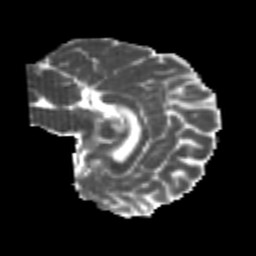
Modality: MD
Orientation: sagittal
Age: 21
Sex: female
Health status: healthy
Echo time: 0.074 s